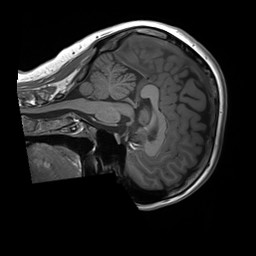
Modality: T1w
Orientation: sagittal
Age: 22
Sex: female
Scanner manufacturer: siemens
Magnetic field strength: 3 T
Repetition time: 1.8 s
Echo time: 0.00232 s